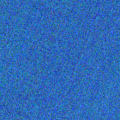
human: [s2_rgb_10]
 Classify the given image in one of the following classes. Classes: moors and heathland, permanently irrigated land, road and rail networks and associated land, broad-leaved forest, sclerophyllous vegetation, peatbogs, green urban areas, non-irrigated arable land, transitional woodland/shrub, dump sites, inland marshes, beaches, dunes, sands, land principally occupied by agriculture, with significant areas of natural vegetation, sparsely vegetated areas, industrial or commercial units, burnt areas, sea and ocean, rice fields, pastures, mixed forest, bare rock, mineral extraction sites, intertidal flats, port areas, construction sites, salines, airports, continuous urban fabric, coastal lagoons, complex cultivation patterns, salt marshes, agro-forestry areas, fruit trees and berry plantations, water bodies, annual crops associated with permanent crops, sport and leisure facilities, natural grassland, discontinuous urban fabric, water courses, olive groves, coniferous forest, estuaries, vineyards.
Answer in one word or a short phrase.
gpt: sea and ocean